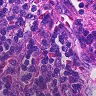
Metastatic tissue present: no